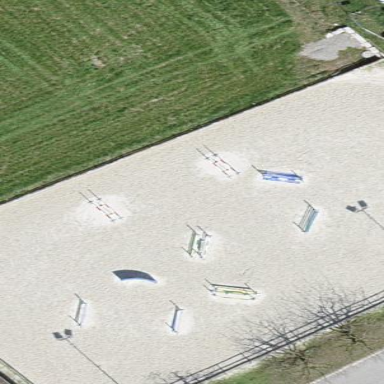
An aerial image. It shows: Equestrian pitch for leisure land activities.